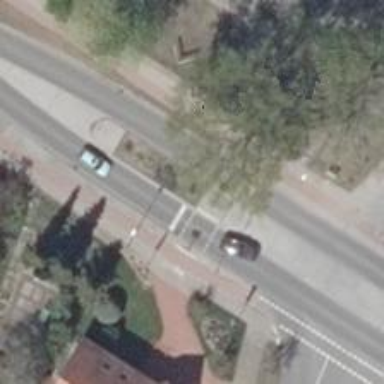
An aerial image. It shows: Road crossing with traffic signals.